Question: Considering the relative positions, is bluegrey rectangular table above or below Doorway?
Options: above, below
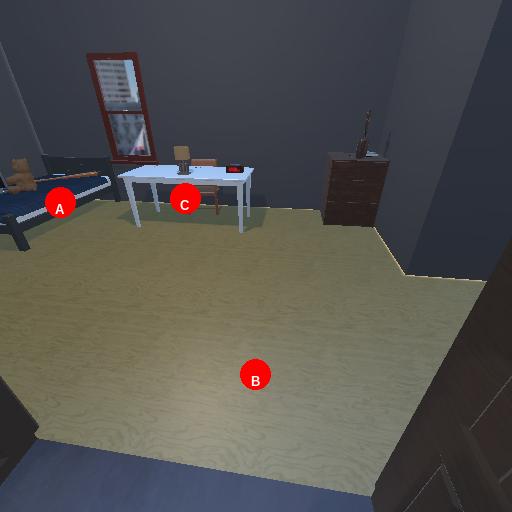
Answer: above